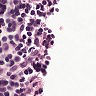
Metastatic tissue present: no